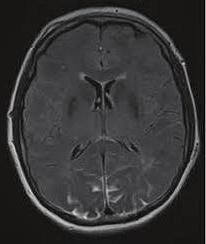
Label: notumor